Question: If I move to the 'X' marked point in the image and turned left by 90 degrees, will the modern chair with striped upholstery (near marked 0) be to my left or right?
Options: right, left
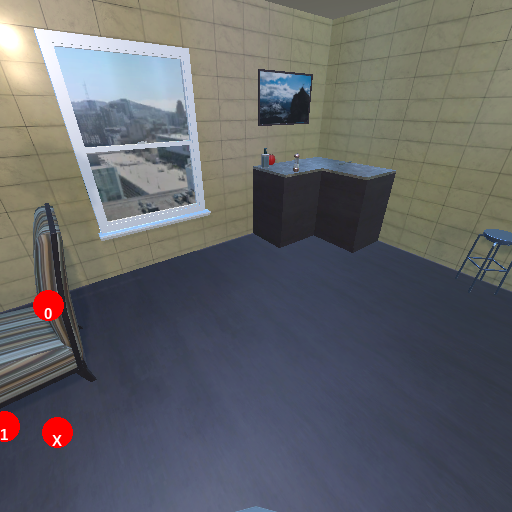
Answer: right